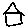
Label: house